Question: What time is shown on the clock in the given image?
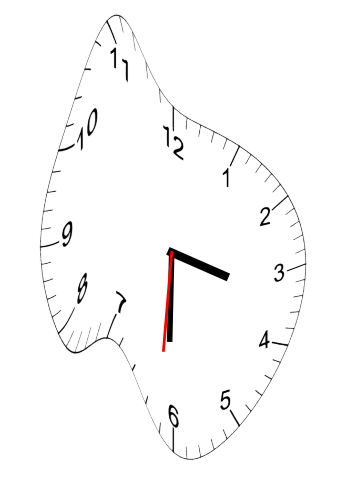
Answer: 03:30:31